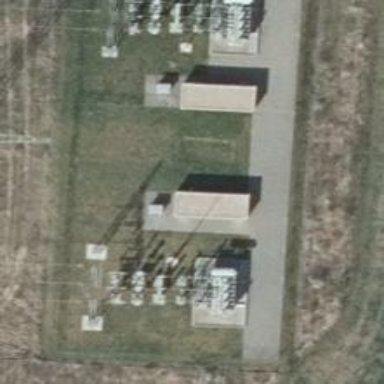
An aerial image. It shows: Power substation specializing in generation.